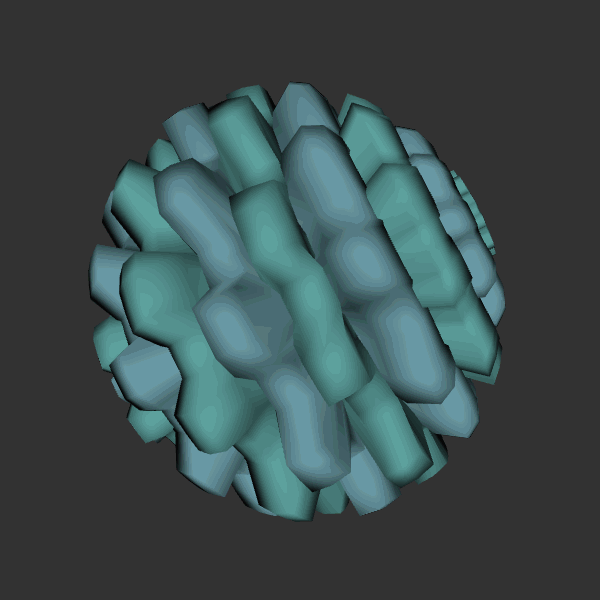
Background: dark